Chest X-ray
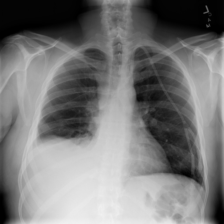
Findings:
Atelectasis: negative
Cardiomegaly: negative
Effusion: positive
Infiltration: negative
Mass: negative
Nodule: negative
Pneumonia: negative
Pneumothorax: negative
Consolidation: negative
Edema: negative
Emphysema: negative
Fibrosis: negative
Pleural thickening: negative
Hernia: negative